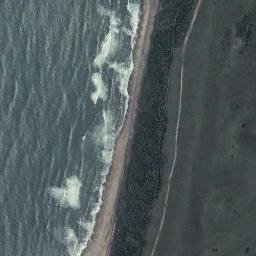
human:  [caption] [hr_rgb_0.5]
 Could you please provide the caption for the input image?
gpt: Grey water and grey land by the beach .

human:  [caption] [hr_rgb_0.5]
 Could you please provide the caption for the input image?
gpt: The narrow beach with brown sand and some dense green plants on the beach .

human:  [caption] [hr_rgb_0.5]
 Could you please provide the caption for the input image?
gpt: There was no one on the beach .

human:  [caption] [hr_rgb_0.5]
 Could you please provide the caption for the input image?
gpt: There is a clear coastline between the trees and the seawater .

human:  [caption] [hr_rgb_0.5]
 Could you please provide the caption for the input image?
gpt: The grass is beside the beach .